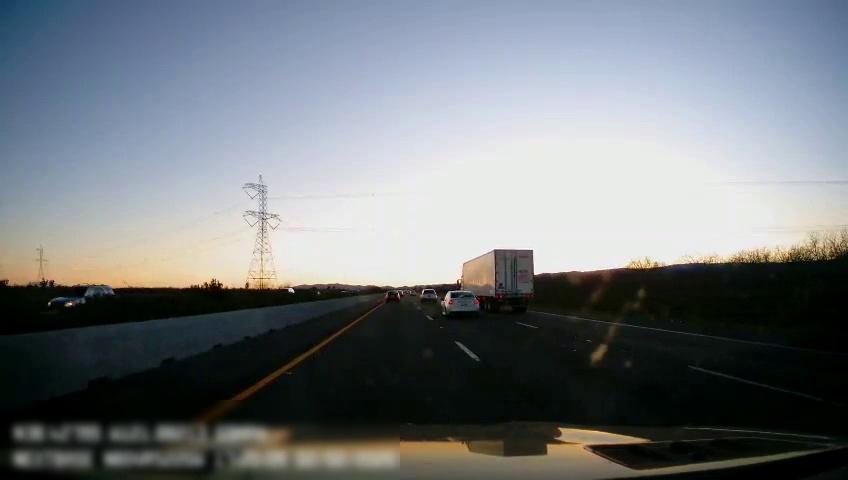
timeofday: Day
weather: Sunny
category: Drivable Space
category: Vehicles | Car
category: Vehicles | Truck
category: Vehicles | SUV
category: Vehicles | SUV
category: Vehicles | Car
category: Vehicles | SUV
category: Lanes | Current Lane
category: Lanes | Current Lane
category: Lanes | Alternate Lane
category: Lanes | Alternate Lane